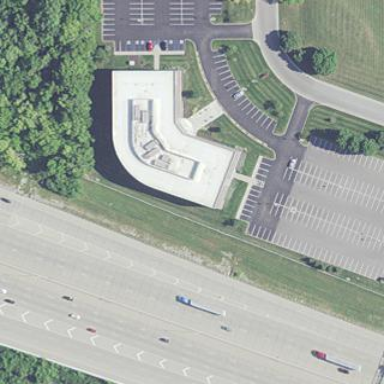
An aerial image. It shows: Office building.